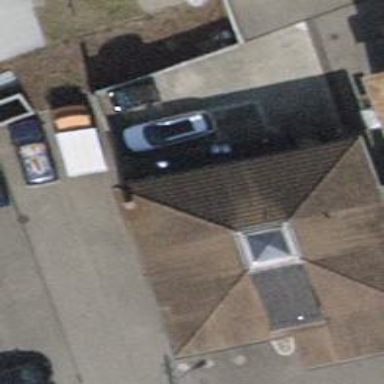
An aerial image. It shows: Car shop.